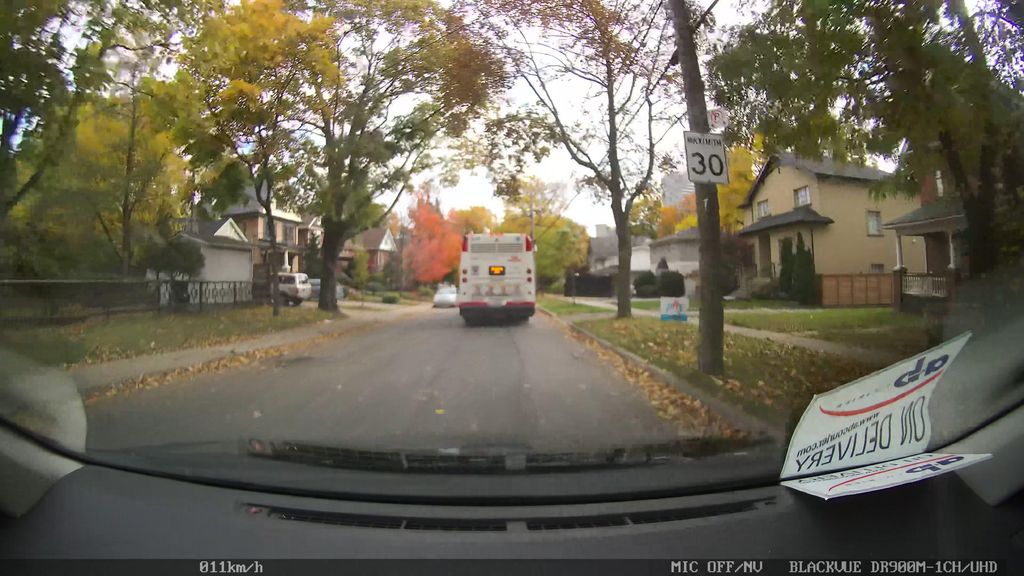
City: toronto